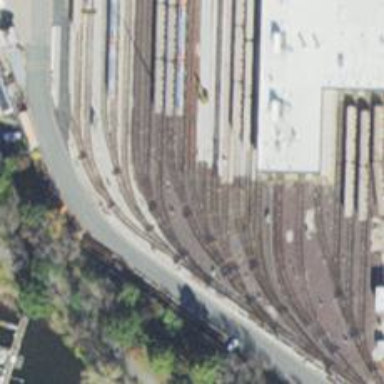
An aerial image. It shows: Electrified rail passing through service yard.